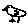
Label: bird